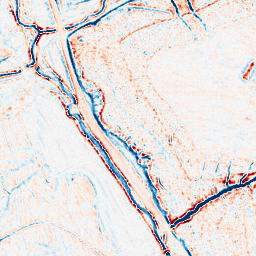
Category: edge_preserving
Decomposition family: bilateral
Decomposition parameters: d: 9
sigma_color: 50
sigma_space: 50
Upsampling method: sinc_blackman
Upsampling parameters: scale: 4
kernel_size: 8
Upsampling scale: 4